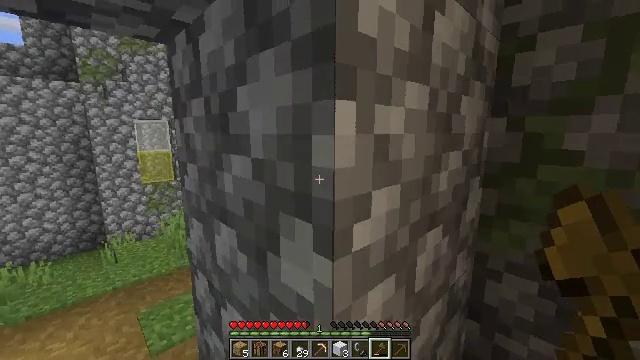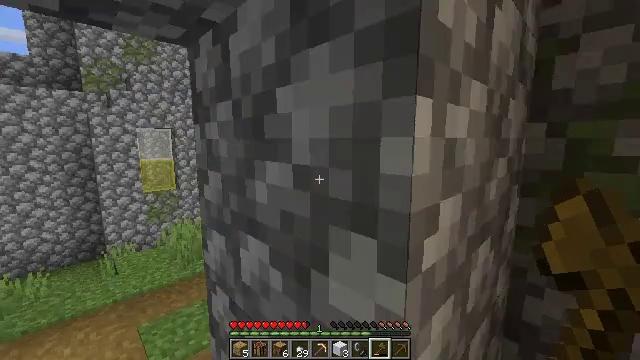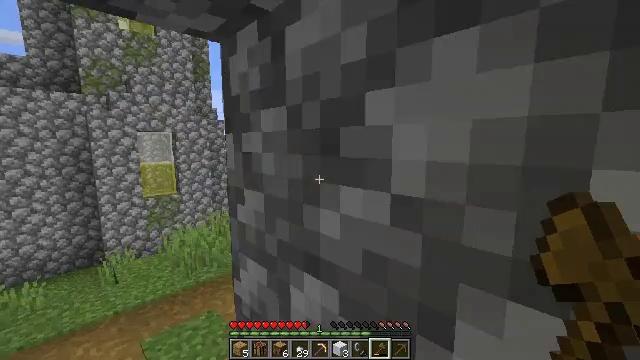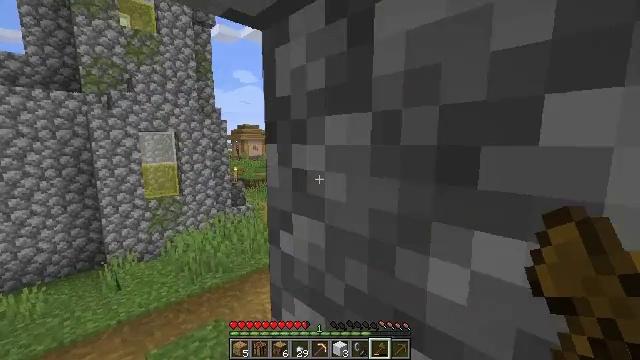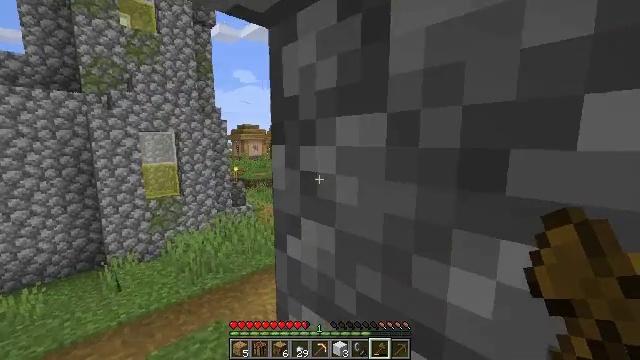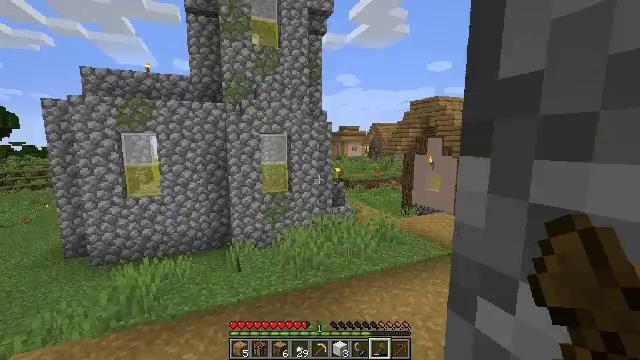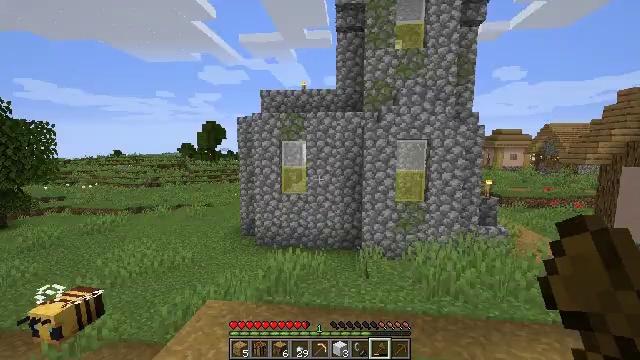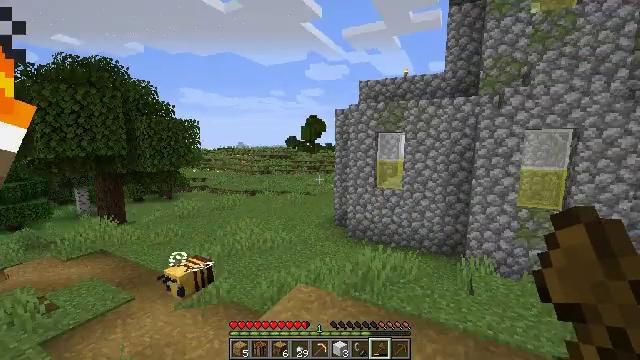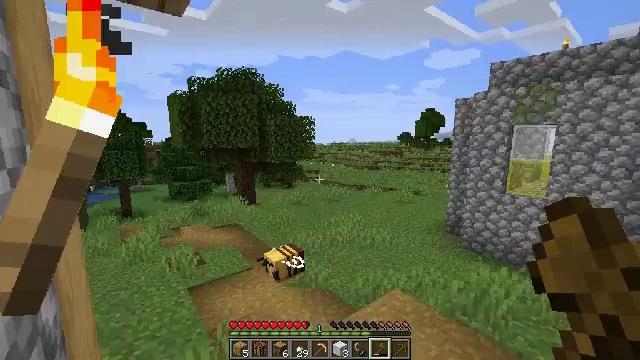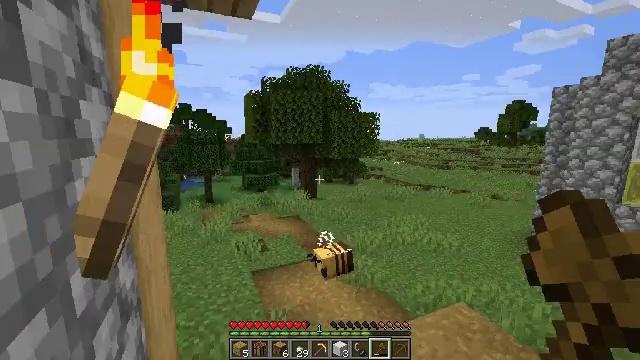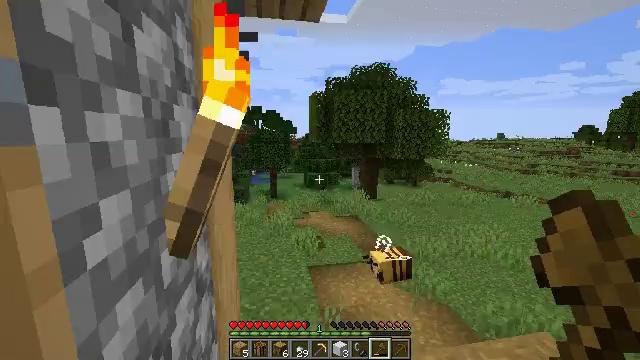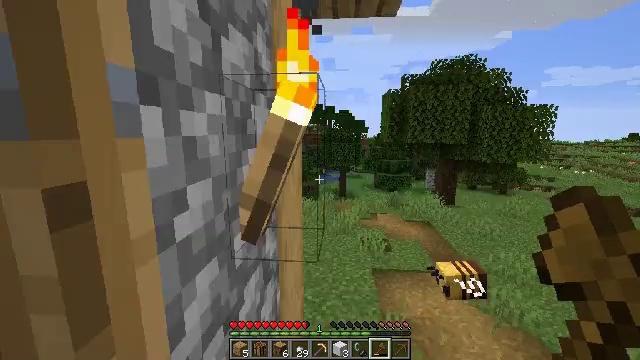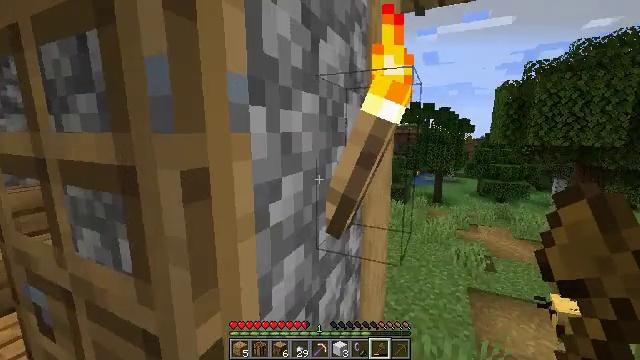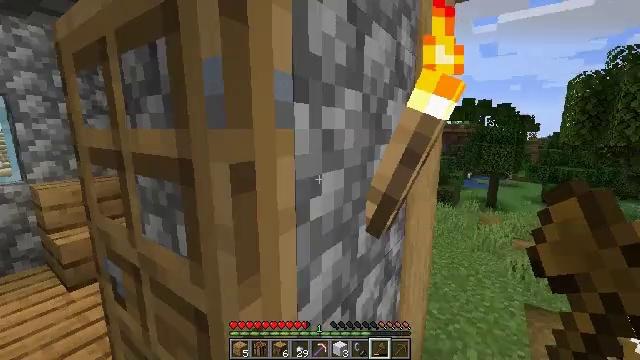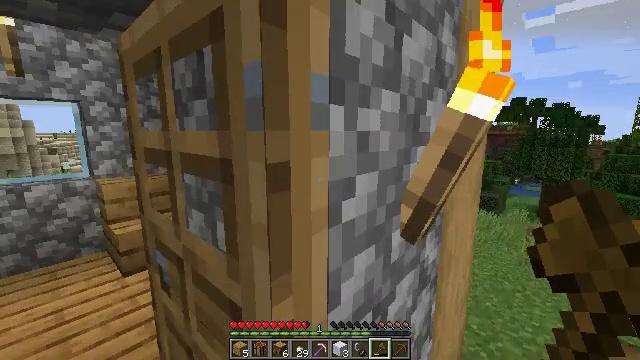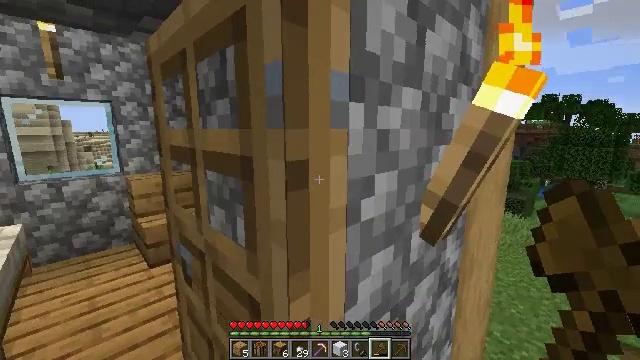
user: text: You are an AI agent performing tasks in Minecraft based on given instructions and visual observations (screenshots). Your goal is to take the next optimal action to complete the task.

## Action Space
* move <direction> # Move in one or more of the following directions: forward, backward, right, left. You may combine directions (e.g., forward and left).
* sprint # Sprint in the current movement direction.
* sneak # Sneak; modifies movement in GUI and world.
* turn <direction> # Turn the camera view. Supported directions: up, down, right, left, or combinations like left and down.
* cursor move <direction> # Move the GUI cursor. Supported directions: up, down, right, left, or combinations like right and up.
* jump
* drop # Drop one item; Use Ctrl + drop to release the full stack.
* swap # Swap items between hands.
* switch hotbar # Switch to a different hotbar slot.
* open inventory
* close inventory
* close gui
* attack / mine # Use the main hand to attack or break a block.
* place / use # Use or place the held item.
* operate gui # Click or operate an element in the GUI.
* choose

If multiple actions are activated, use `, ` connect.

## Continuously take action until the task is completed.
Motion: motion action
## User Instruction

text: Gather the chest from its place.
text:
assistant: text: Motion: move forward and move left, turn up
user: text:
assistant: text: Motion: move forward and move left
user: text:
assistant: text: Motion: move forward and move left
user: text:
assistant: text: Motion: move forward and move left
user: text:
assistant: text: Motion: move forward and move left, turn left
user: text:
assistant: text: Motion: move forward, turn left and up
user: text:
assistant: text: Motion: move forward, turn left and down
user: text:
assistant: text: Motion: turn left and down
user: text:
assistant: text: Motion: turn left
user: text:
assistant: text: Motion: turn left
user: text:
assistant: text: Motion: turn left
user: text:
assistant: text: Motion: turn left
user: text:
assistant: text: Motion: turn left
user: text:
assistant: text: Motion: turn left
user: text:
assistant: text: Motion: turn left
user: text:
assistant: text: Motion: turn left
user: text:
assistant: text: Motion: turn left and down
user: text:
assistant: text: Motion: no_op
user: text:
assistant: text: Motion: use / place
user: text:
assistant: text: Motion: turn right, use / place
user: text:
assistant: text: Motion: turn right and down
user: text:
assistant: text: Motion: turn right
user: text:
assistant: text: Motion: move forward, turn right
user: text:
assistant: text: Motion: move forward, turn right
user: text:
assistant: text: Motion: move forward, turn right and up
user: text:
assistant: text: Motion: turn right and up
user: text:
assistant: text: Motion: move forward, turn right
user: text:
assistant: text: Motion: move forward, turn right
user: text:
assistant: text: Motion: move forward, turn right
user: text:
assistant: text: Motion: move forward, turn right